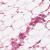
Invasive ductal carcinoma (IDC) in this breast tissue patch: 0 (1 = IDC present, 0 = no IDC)